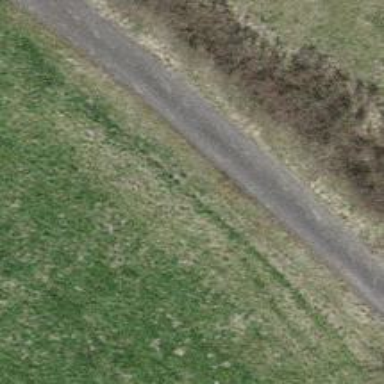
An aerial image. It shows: Well-maintained track road of grade 1.